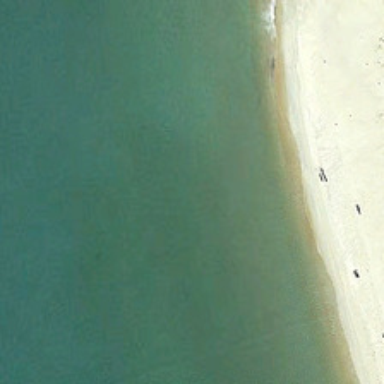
A yellow beach is near a piece of green ocean .